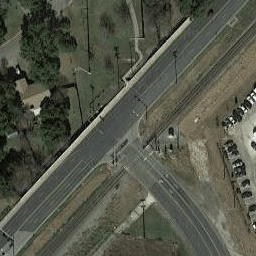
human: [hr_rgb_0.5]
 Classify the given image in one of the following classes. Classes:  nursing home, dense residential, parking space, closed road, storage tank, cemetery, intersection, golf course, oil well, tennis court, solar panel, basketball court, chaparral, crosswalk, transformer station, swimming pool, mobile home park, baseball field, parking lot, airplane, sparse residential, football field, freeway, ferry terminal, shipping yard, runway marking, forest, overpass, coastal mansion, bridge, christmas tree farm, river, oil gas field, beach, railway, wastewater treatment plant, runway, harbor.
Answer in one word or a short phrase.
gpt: intersection